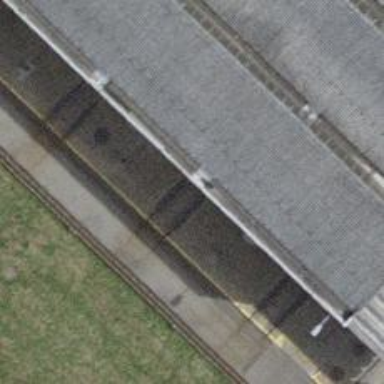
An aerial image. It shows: Single-track railway yard.